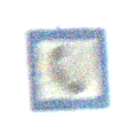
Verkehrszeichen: Fernsprecher
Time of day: Night
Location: Outdoor (Nature)
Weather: Clear
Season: NotSpecified
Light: Natural